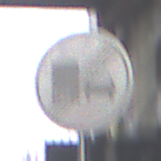
Verkehrszeichen: EndeUeberholverbotKraftfahrzeuge
Umgebung: Roofed, Special
Tageszeit: Midday
Wetter: Overcast
Licht: Natural
Jahreszeit: NotSpecified
Kontrast: MediumContrast